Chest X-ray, PA view. Patient: 47 years old, sex F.
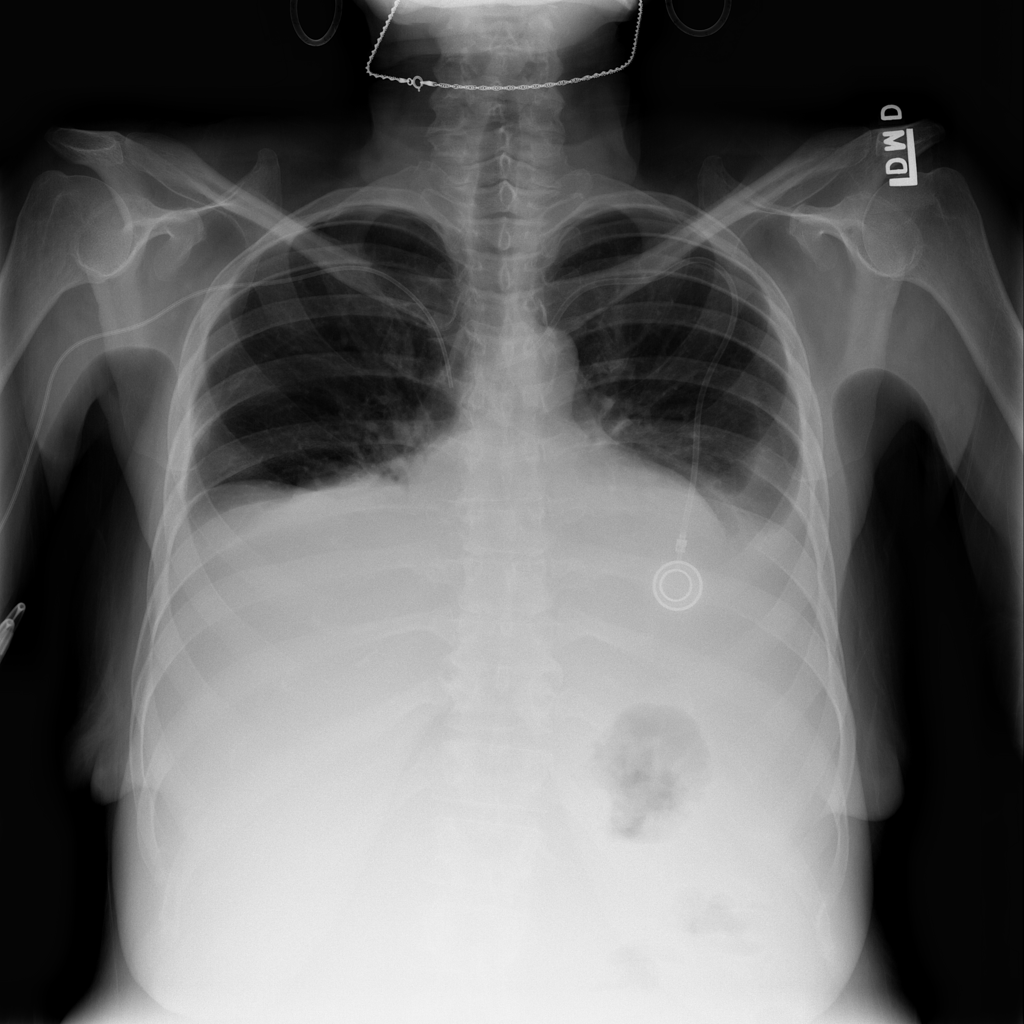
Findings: No Finding